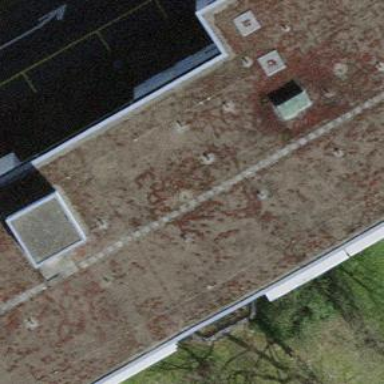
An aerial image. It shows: Hospital building.